Field crop: maize
Growth stage: 2
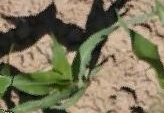
Species: maize